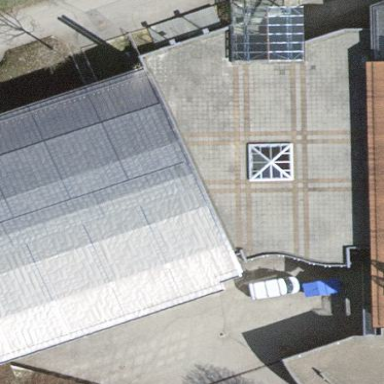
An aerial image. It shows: Public building.